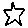
Label: star